Field crop: maize
Growth stage: 2
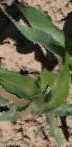
Species: maize